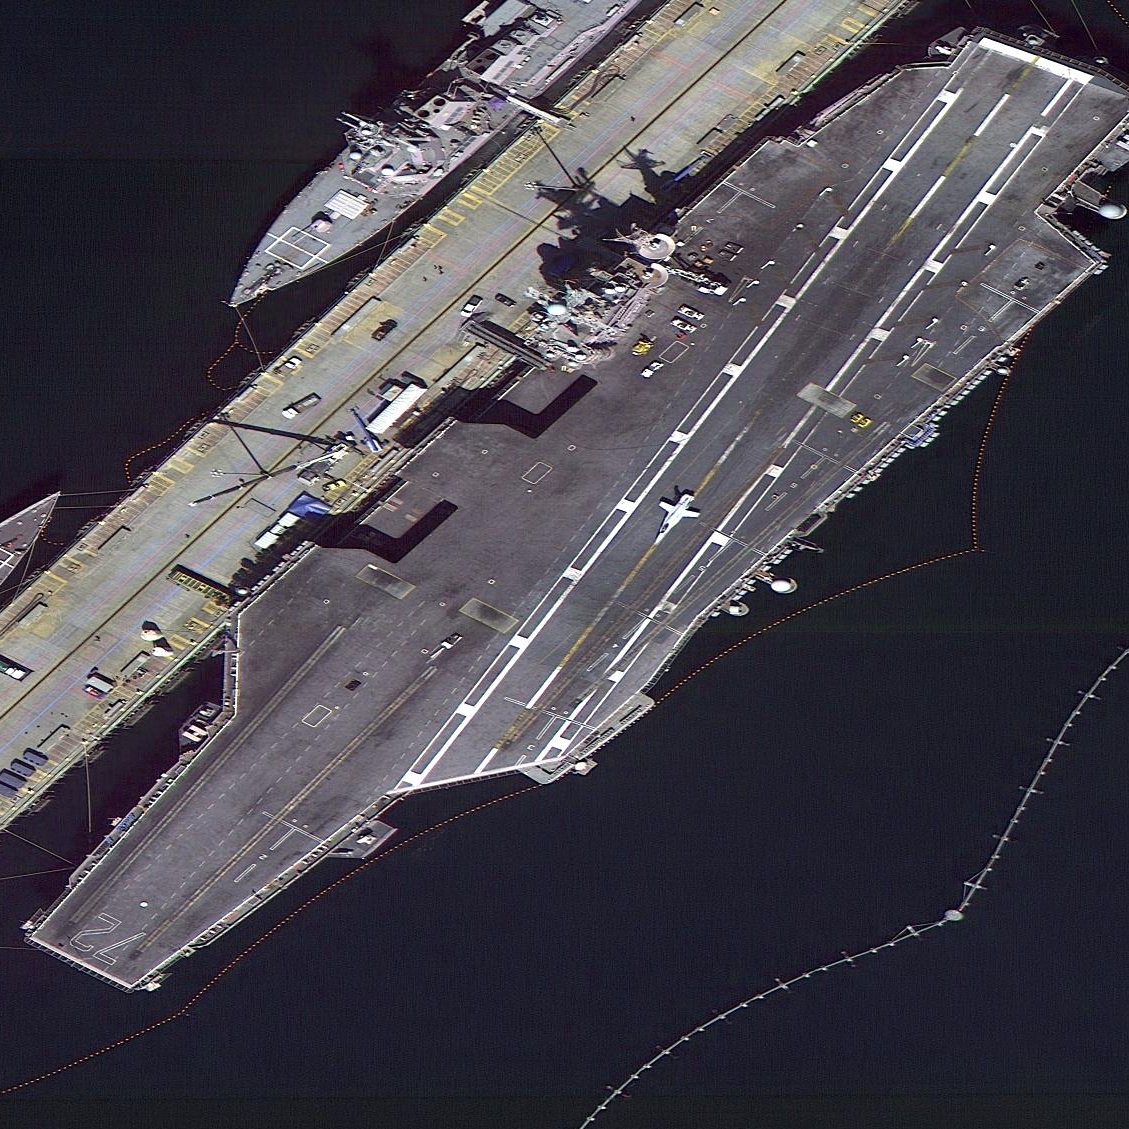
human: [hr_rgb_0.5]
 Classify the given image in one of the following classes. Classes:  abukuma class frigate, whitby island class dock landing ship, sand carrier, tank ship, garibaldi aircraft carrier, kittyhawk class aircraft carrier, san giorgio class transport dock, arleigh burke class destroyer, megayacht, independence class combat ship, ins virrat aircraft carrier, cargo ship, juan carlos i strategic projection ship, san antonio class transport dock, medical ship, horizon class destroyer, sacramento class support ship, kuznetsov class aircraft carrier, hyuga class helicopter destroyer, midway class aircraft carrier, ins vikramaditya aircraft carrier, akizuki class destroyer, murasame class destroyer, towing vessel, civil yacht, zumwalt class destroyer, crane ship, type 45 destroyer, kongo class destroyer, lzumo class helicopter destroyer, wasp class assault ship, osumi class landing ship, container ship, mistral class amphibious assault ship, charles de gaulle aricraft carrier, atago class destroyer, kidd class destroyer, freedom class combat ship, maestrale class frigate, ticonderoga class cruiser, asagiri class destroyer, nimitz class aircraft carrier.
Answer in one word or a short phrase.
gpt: Nimitz class aircraft carrier